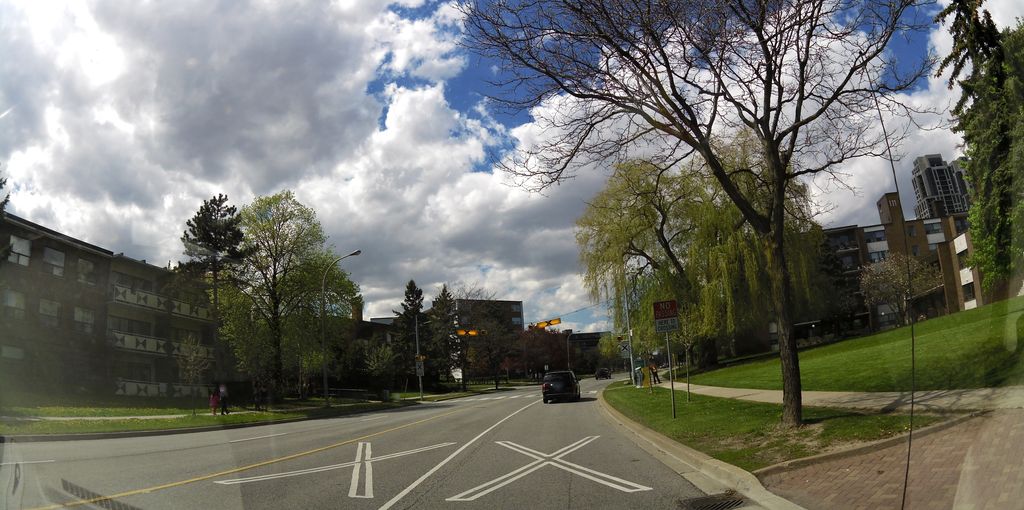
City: toronto